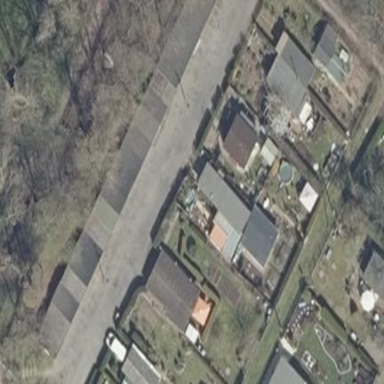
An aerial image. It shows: Group of garages.